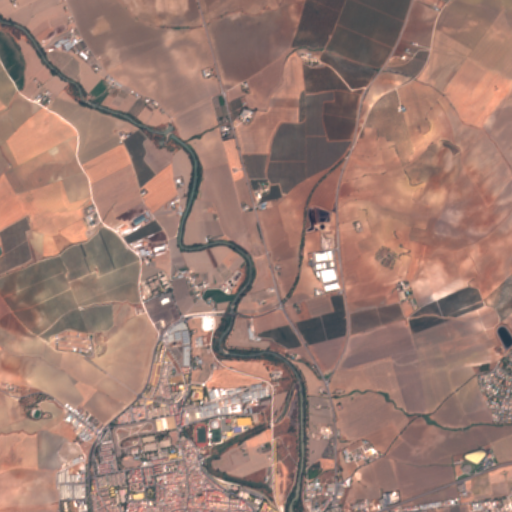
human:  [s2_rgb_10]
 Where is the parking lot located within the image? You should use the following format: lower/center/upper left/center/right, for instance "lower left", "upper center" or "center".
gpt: The parking lot is located in the lower center of the image.
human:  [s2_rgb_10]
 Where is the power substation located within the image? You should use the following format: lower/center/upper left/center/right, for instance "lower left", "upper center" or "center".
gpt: The power substation is located in the lower right of the image.
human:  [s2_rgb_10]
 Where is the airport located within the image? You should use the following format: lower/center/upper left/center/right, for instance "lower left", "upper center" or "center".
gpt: There is no airport in the image.